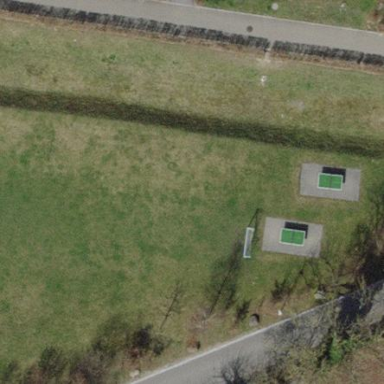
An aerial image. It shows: Grass pitch designated for soccer.